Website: lowes
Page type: review-order
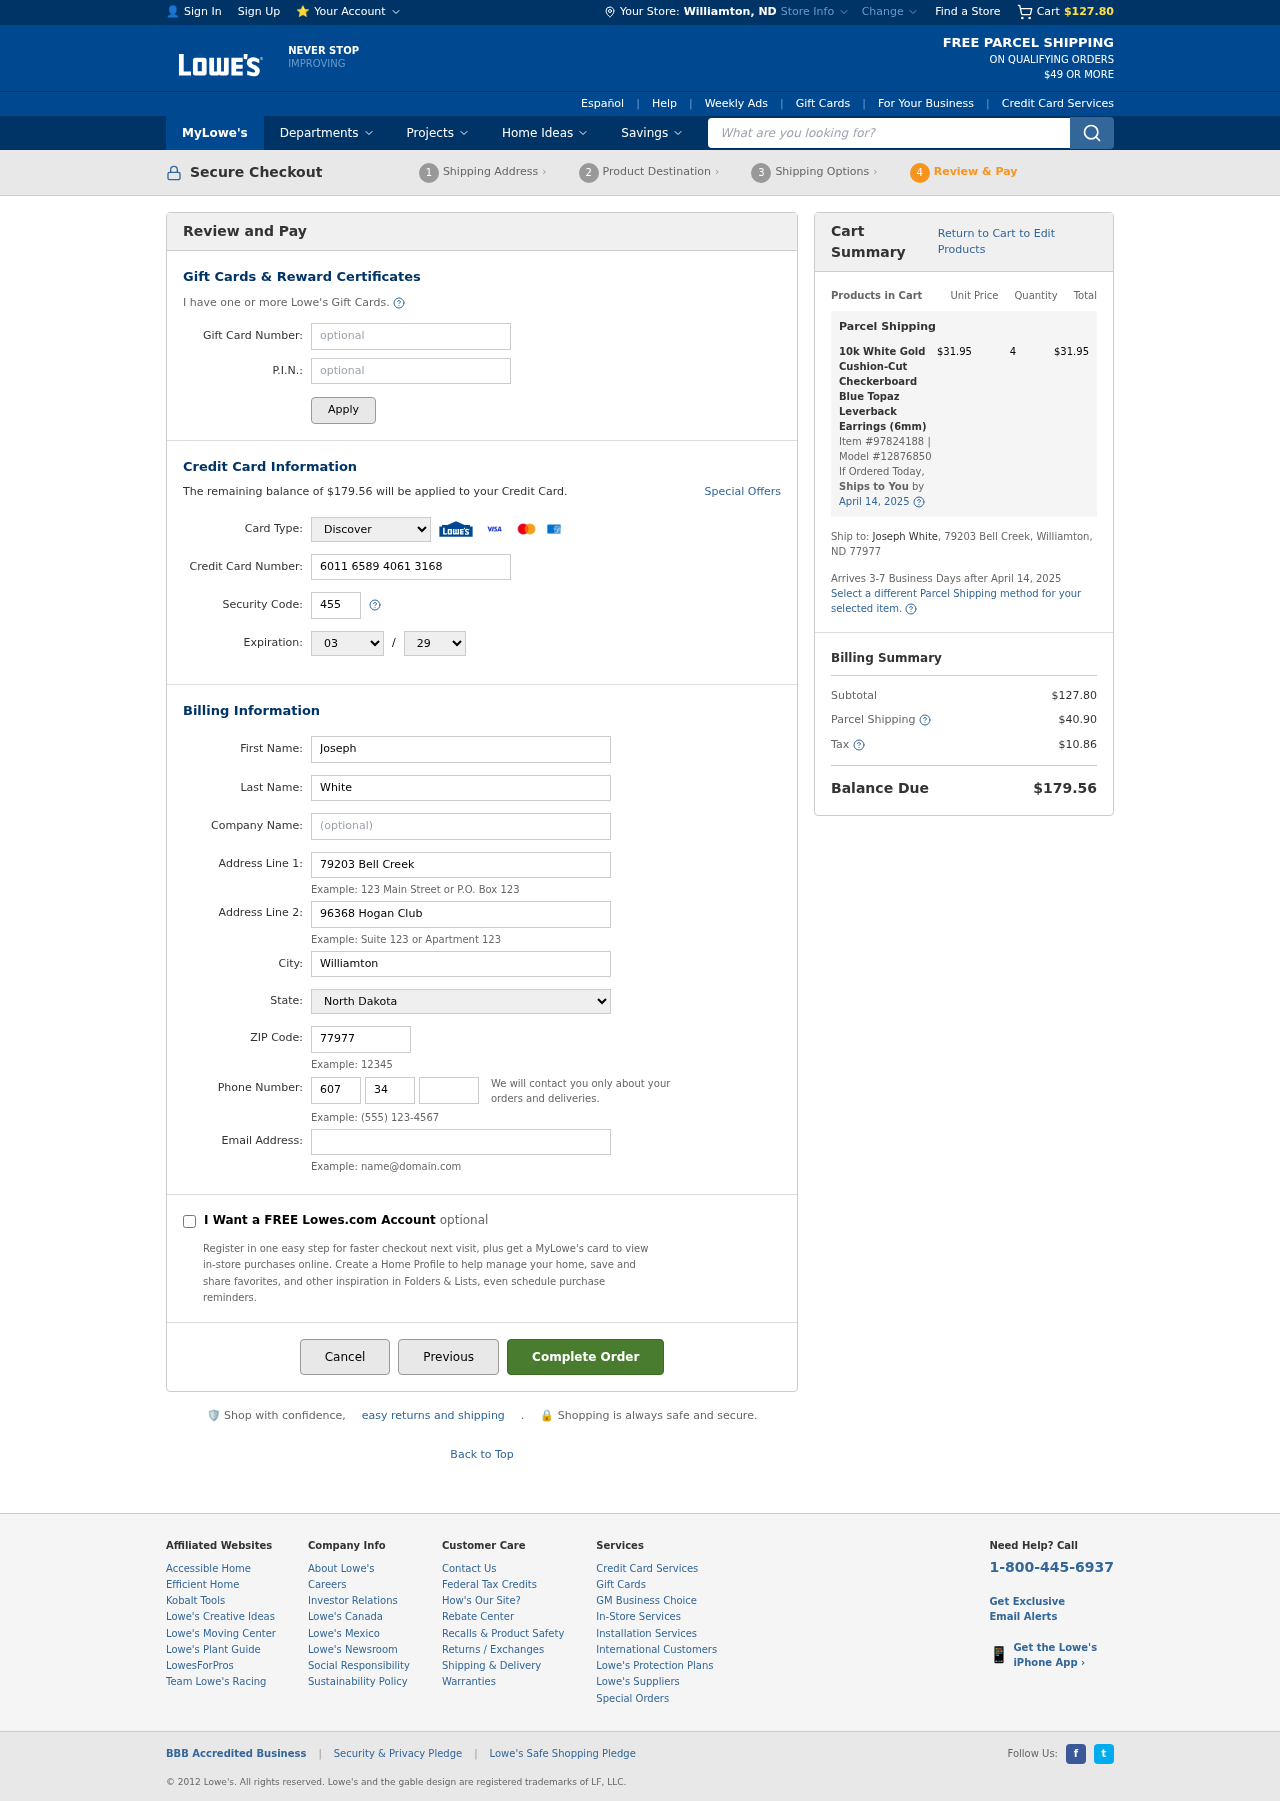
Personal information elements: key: PII_CARD_CVV
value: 455
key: PII_CARD_EXPIRY_MONTH
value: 03
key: PII_CARD_EXPIRY_YEAR
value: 29
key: PII_CARD_NUMBER
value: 6011 6589 4061 3168
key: PII_CARD_TYPE
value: Discover
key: PII_CITY
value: Williamton
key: PII_CITY_STATE
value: Williamton, ND
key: PII_EMAIL
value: jwhite@yahoo.com
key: PII_FIRSTNAME
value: Joseph
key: PII_LASTNAME
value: White
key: PII_PHONE_AREA
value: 607
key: PII_PHONE_PREFIX
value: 347
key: PII_PHONE_SUFFIX
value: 1904
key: PII_POSTCODE
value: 77977
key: PII_STATE
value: North Dakota
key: PII_STREET
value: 79203 Bell Creek
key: PII_STREET2
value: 79203 Bell Creek
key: PII_STREET2
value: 96368 Hogan Club
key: PII_FULLNAME2
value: Joseph White
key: PII_CITY_STATE_ZIP2
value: Williamton, ND 77977
Product elements: key: PRODUCT1_NAME
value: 10k White Gold Cushion-Cut Checkerboard Blue Topaz Leverback Earrings (6mm)
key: PRODUCT1_PRICE
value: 31.95
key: PRODUCT1_QUANTITY
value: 4
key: PRODUCT1_ITEM_NUMBER
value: Item #97824188
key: PRODUCT1_MODEL_NUMBER
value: Model #12876850
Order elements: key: ORDER_SUBTOTAL
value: $127.80
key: ORDER_BALANCE_DUE
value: $179.56
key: ORDER_SHIPPING_DATE
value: April 14, 2025
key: ORDER_ITEM_TOTAL
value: $31.95
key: ORDER_SHIPPING_DATE2
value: April 14, 2025
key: ORDER_SHIPPING_COST
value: $40.90
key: ORDER_TAX
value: $10.86
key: ORDER_TOTAL
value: $179.56
Search elements: key: HEADER_SEARCH
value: What are you looking for?